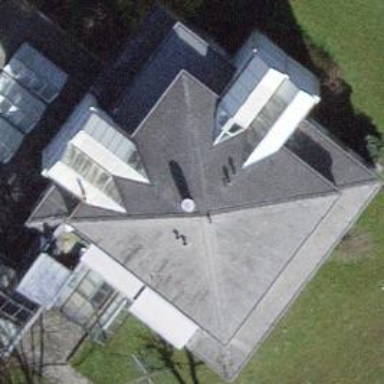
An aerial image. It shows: Building with pyramidal roof. The roof shape is pyramidal.